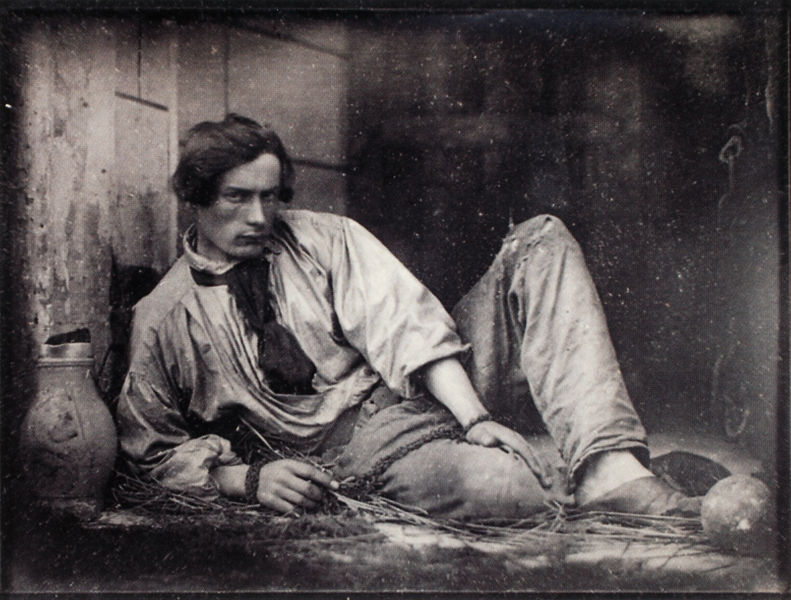
Titel: Louis Dodier en prisonnier; Louis Dodier ein Gefangener Version 2
Institution: Paris, Musée d’Orsay
Schlagwörter: mann, weiß, schwarz, stroh, blick, tuch, alt, hemd, hose, jung, wand, haare, krug, vase, liegen, mauer, dichter, knie, foto, gefangen, ketten, kugel, gefangene, handschellen, schwazweiß, hems, gefangner